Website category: book
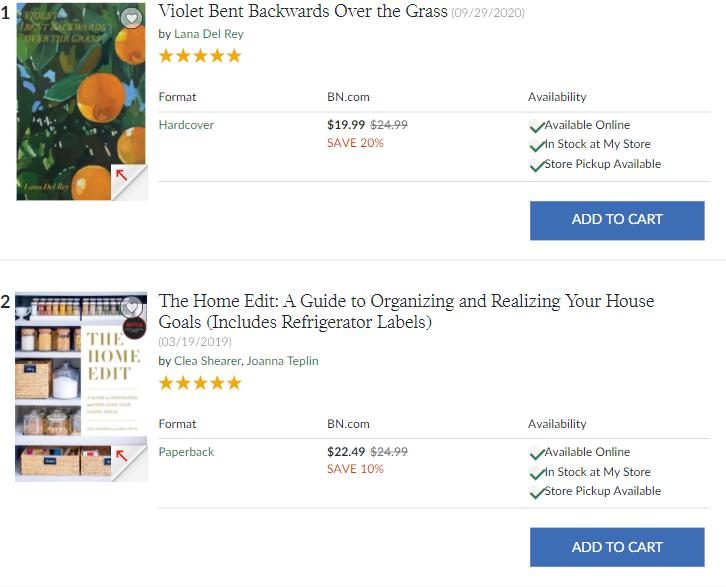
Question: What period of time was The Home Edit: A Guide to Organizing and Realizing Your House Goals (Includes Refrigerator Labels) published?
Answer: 03/19/2019

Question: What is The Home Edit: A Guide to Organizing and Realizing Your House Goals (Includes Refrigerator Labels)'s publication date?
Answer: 03/19/2019

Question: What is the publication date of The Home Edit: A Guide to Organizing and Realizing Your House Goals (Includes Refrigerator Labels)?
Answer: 03/19/2019

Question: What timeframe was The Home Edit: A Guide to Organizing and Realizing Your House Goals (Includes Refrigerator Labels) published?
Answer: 03/19/2019

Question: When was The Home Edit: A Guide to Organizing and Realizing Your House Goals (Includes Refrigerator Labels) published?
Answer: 03/19/2019

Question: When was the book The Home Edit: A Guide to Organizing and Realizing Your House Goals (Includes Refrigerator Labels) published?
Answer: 03/19/2019

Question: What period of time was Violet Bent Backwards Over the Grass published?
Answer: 09/29/2020

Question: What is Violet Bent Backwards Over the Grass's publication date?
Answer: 09/29/2020

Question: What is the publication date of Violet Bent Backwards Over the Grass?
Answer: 09/29/2020

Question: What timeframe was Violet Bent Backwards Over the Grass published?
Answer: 09/29/2020

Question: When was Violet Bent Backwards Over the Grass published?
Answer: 09/29/2020

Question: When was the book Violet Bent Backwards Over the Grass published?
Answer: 09/29/2020

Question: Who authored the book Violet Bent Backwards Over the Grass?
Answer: Lana Del Rey

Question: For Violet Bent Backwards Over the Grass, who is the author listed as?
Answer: Lana Del Rey

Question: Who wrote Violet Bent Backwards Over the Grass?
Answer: Lana Del Rey

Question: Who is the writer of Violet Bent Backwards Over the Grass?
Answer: Lana Del Rey

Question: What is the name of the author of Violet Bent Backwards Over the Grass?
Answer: Lana Del Rey

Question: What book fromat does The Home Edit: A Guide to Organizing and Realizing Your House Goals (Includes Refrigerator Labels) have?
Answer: Paperback

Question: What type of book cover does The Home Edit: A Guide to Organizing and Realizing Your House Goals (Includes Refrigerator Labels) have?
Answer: Paperback

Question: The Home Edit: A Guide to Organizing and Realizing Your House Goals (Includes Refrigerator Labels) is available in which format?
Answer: Paperback

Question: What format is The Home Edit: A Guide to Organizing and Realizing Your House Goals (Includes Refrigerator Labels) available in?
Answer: Paperback

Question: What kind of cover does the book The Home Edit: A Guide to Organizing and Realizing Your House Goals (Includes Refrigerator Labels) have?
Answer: Paperback

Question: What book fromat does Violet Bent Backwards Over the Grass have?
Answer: Hardcover

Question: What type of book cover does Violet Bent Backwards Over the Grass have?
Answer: Hardcover

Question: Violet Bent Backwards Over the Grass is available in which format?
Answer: Hardcover

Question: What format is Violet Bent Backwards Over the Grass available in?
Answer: Hardcover

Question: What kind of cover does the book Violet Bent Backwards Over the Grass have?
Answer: Hardcover

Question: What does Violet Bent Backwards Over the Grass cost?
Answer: $19.99

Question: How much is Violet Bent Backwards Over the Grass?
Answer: $19.99

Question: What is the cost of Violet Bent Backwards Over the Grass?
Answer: $19.99

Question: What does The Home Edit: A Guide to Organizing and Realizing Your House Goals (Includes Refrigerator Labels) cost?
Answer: $22.49

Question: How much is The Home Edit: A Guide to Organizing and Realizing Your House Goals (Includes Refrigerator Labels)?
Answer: $22.49

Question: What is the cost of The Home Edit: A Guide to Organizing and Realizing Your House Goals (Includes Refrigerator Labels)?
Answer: $22.49

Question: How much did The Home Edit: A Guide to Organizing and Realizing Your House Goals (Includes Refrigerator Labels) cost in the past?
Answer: $24.99

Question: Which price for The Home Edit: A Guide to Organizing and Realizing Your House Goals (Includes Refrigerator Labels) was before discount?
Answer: $24.99

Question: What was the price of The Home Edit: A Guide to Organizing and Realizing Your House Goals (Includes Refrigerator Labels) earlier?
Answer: $24.99

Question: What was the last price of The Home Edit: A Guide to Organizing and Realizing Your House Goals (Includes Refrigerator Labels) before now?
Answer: $24.99

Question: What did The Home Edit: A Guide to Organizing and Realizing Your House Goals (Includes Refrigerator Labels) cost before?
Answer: $24.99

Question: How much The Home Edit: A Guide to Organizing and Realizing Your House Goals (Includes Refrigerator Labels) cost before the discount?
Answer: $24.99

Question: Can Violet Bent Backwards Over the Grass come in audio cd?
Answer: no

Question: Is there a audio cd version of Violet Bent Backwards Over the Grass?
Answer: no

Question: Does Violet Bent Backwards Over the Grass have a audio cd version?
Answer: no

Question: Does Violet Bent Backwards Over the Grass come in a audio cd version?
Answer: no

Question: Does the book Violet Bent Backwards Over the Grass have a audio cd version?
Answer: no

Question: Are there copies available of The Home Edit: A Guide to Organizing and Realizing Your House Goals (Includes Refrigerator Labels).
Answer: yes

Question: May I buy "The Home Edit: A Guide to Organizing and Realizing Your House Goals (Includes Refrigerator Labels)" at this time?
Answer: yes

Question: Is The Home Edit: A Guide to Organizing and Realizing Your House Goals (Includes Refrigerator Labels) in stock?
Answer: yes

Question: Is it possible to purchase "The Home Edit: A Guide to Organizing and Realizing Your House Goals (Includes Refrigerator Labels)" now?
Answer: yes

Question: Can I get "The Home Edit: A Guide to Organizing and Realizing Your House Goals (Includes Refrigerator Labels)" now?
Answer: yes

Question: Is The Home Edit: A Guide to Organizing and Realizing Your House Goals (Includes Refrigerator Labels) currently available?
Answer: yes

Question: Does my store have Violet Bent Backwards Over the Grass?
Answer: yes

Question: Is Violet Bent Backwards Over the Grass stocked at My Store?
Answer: yes

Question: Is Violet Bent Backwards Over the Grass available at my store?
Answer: yes

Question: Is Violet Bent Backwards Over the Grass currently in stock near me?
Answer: yes

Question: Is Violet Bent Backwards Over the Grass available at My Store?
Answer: yes

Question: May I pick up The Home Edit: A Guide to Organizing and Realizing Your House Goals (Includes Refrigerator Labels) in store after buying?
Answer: yes

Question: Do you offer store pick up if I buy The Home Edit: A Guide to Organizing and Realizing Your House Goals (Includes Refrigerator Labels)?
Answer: yes

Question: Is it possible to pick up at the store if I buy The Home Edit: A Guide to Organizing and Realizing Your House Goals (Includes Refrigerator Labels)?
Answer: yes

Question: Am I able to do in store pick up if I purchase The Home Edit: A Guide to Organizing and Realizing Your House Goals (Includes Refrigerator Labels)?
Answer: yes

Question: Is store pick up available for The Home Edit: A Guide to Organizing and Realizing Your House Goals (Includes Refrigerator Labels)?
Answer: yes

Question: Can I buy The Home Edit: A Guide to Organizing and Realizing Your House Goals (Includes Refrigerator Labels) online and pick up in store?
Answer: yes